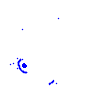
Particle: electron